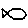
Label: fish